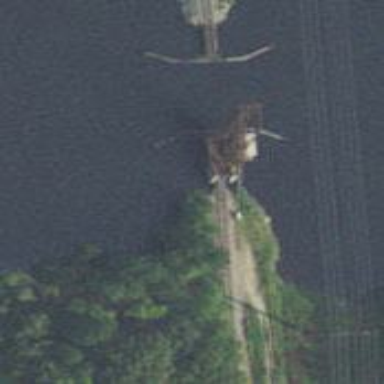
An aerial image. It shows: Bascule bridge for rail transportation.